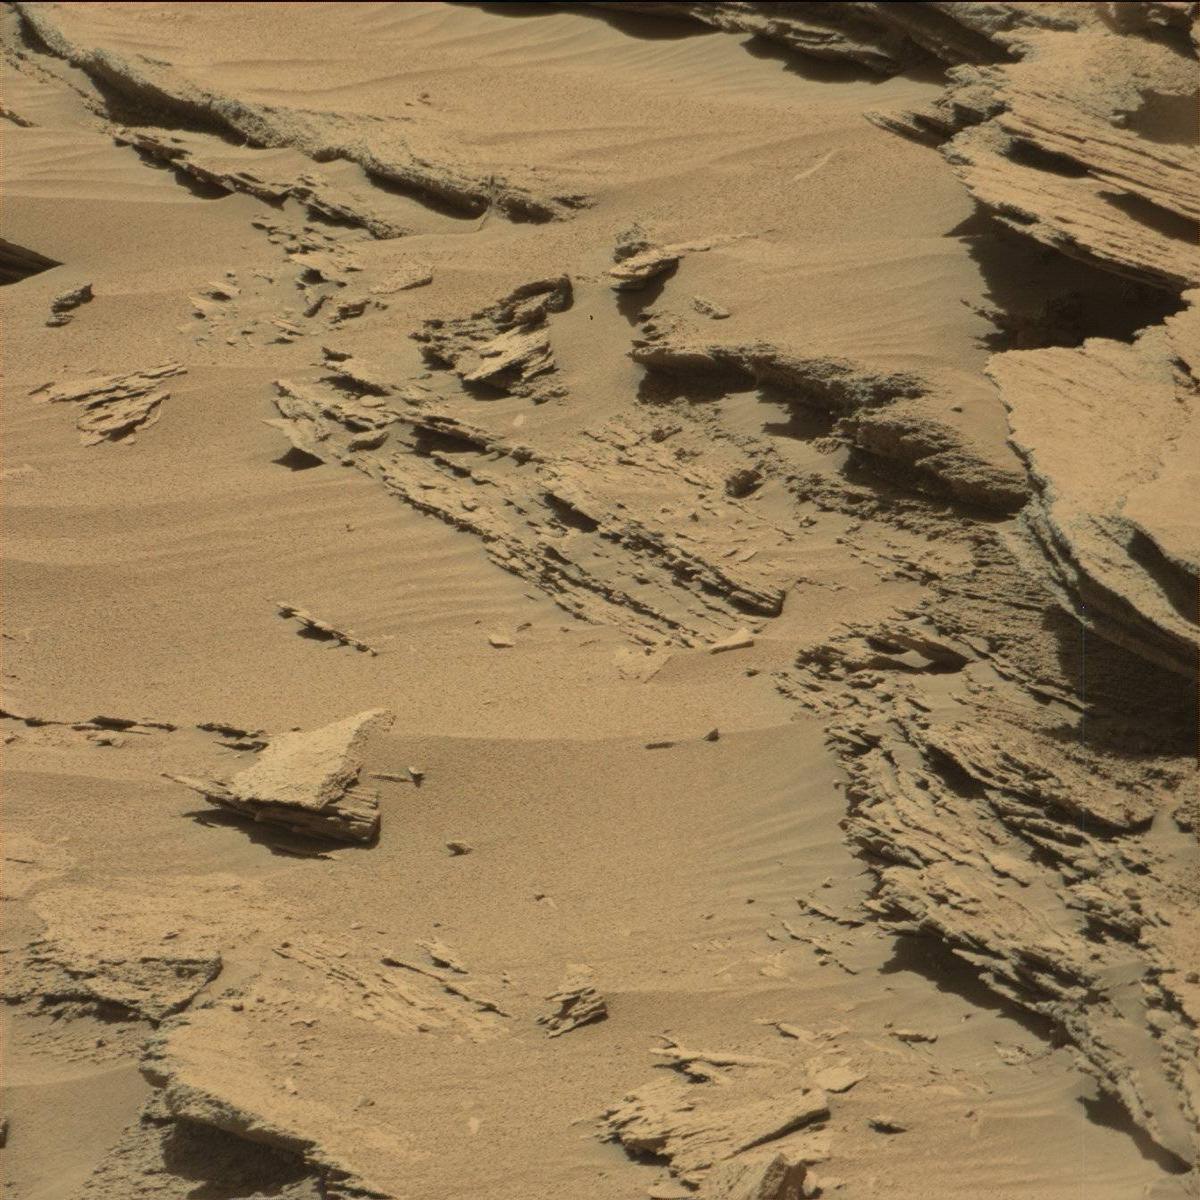
Terrain classes present: Bedrock, Sand / Soil